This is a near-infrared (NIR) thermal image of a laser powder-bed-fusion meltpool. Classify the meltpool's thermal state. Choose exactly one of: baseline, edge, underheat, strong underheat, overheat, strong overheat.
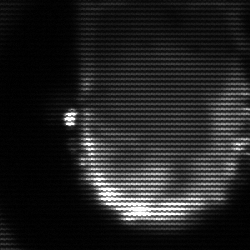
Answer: baseline